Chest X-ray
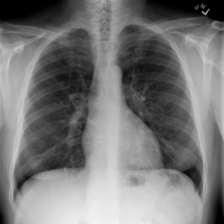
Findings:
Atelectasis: negative
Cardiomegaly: negative
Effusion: negative
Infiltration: negative
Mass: negative
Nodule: negative
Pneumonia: negative
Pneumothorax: negative
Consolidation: negative
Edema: negative
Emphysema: negative
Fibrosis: negative
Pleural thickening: negative
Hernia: negative